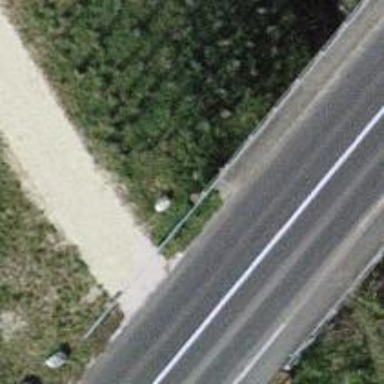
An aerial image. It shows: Guard rail.